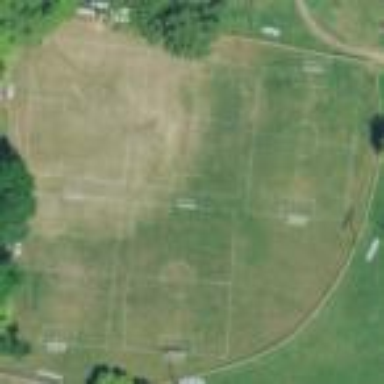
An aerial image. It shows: Baseball pitch for leisure land activities.